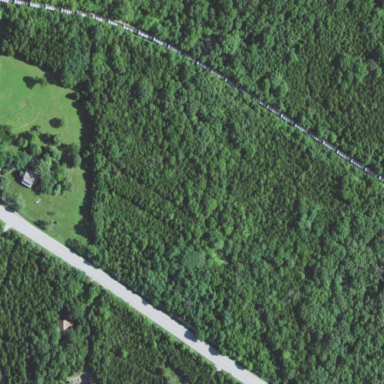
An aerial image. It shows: Evergreen needle-leaved woodland.